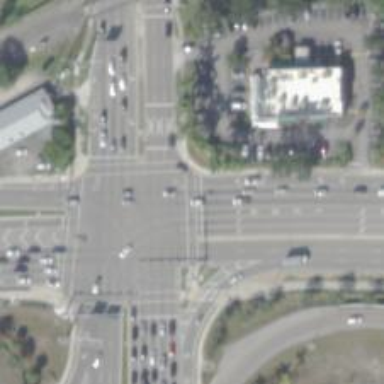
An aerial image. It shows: Crossing on the road with line markings.